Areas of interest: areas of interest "Park and greenspace"
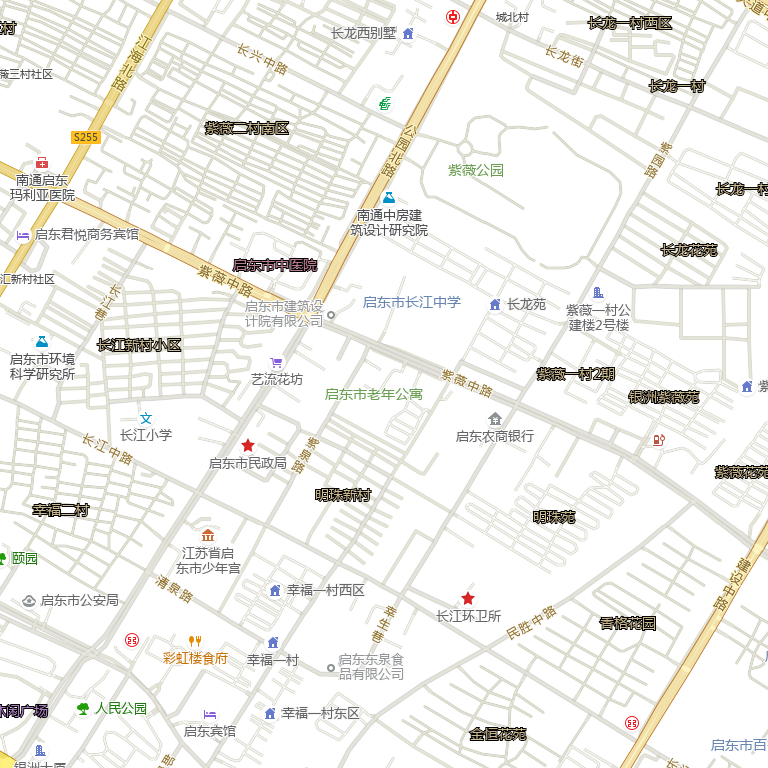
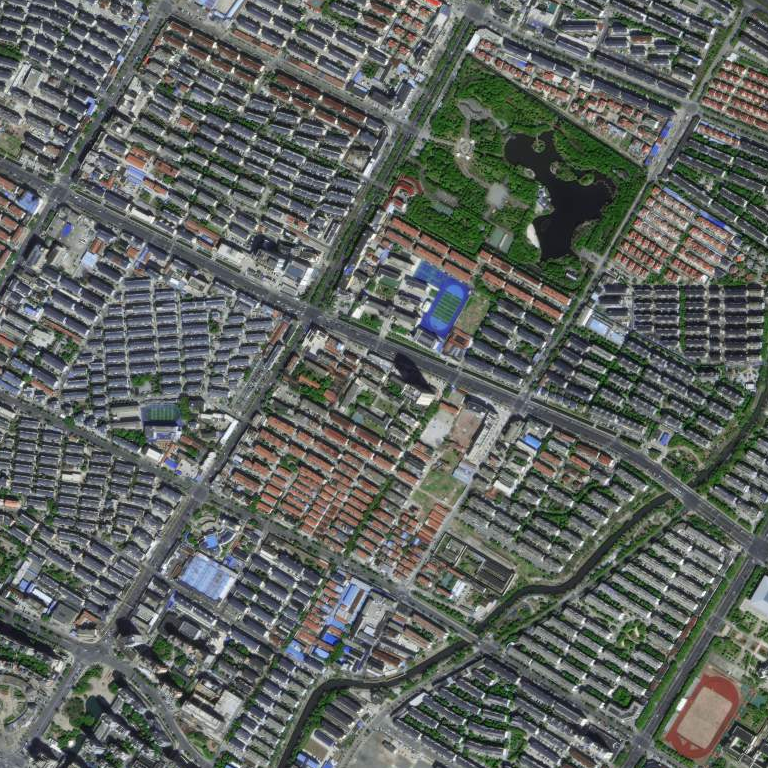